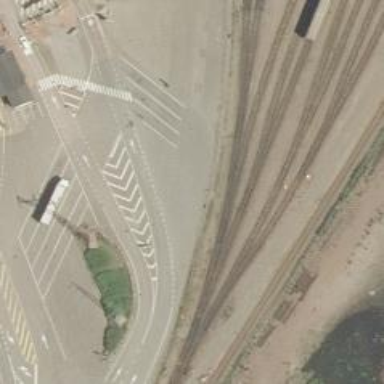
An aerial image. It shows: Rail spur service.